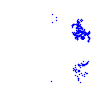
Particle: proton